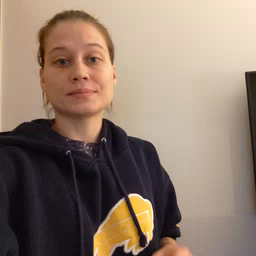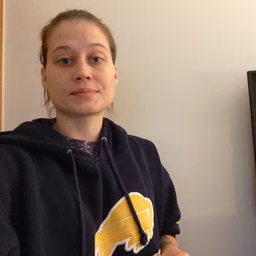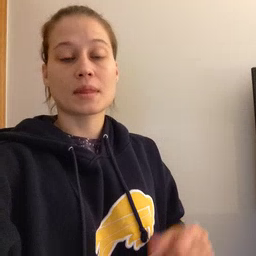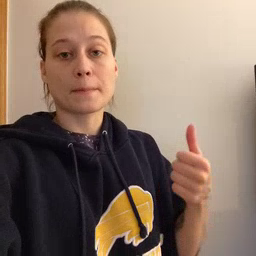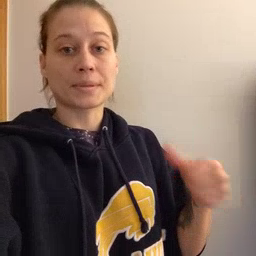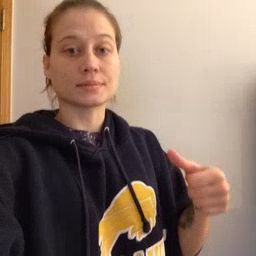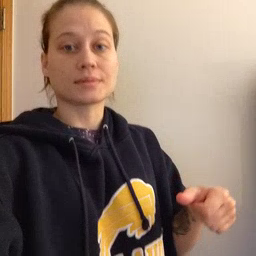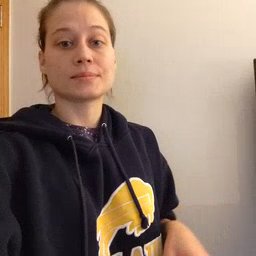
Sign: puzzle